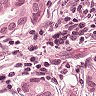
Metastatic tissue present: yes